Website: apple
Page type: payment
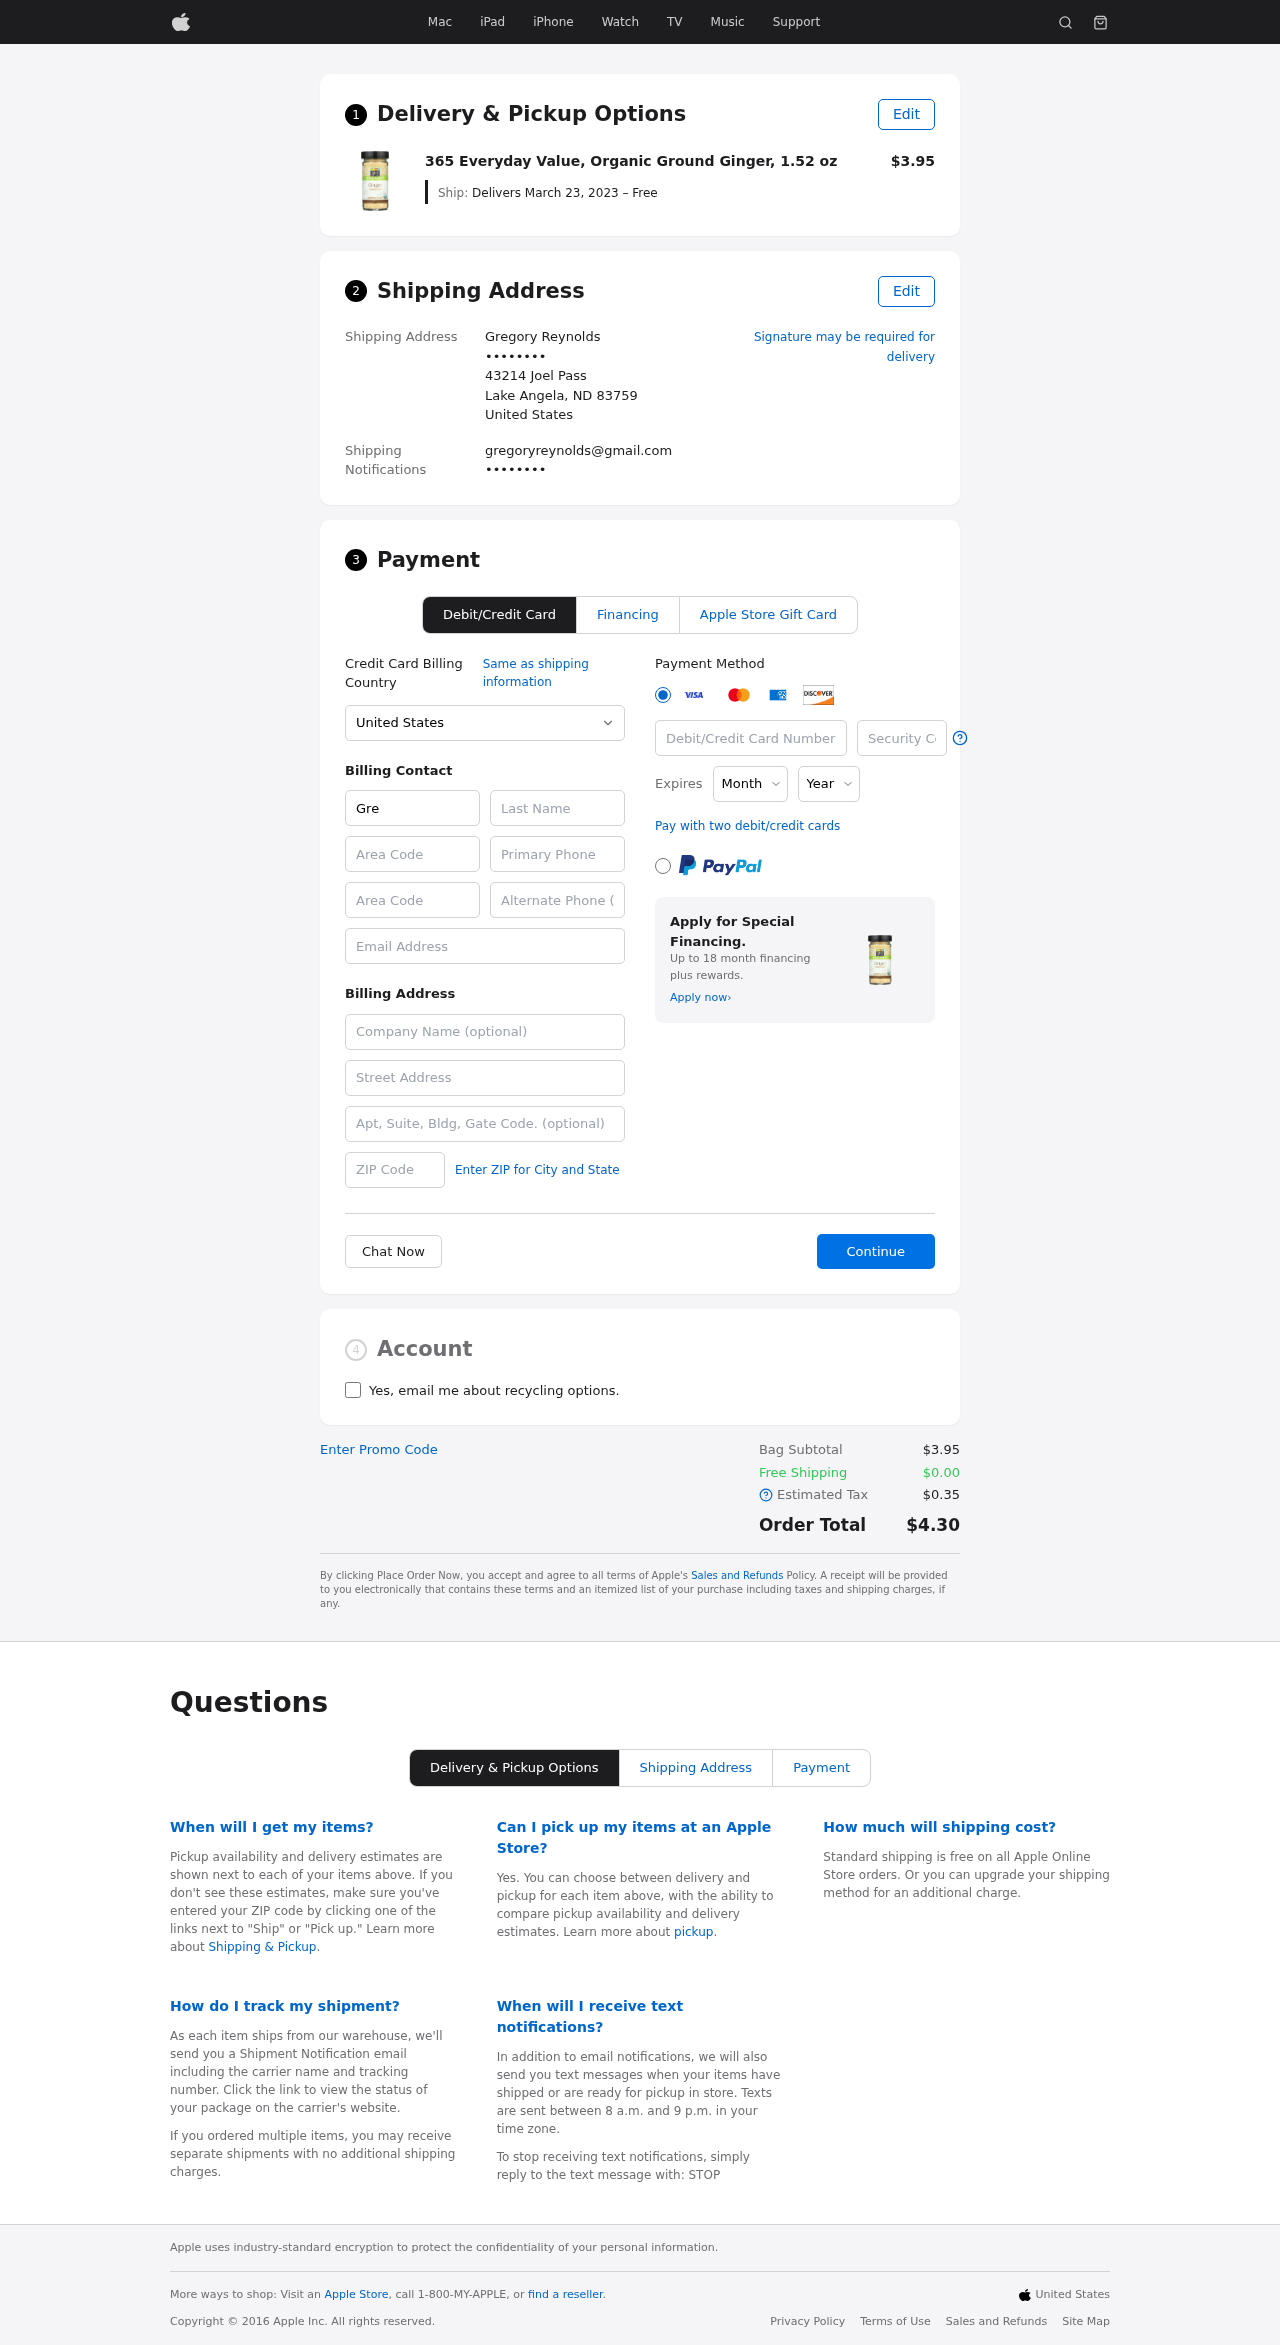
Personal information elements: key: PII_CARD_CVV
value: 356
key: PII_CARD_EXPIRY_MONTH
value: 06
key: PII_CARD_EXPIRY_YEAR
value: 26
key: PII_CARD_NUMBER
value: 4260 3185 5051 6242
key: PII_CITY_STATE_ZIP
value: Lake Angela, ND 83759
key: PII_COMPANY
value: Medina PLC
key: PII_COUNTRY
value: United States
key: PII_EMAIL
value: gregoryreynolds@gmail.com
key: PII_EMAIL2
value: gregoryreynolds@gmail.com
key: PII_FIRSTNAME
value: Gregory
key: PII_FULLNAME
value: Gregory Reynolds
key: PII_LASTNAME
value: Reynolds
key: PII_PHONE3
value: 7953011834
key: PII_PHONE_ALT
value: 4523500660
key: PII_PHONE_ALT_AREA
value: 452
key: PII_PHONE_AREA
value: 795
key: PII_SECURITY_CODE
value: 289
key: PII_STREET
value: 43214 Joel Pass
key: PII_PHONE
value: ••••••••
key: PII_PHONE2
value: ••••••••
Product elements: key: PRODUCT1_NAME
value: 365 Everyday Value, Organic Ground Ginger, 1.52 oz
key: PRODUCT1_PRICE
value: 3.95
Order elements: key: ORDER_DELIVERY_DATE
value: Delivers March 23, 2023 – Free
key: ORDER_SUBTOTAL
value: $3.95
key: ORDER_SHIPPING_COST
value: $0.00
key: ORDER_TAX
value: $0.35
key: ORDER_TOTAL
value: $4.30